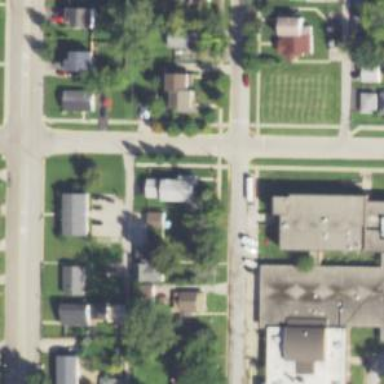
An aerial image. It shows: Alley classified as service road.